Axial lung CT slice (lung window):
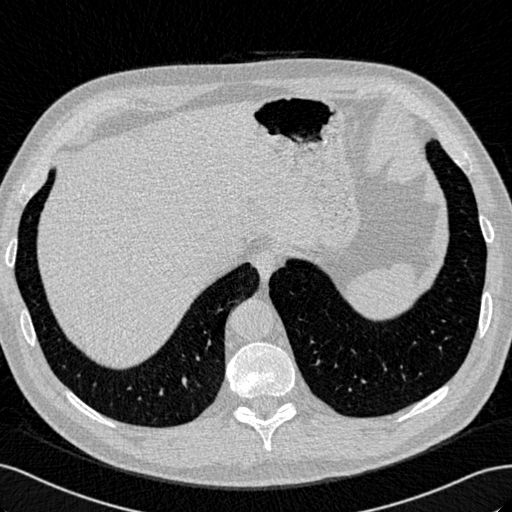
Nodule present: no